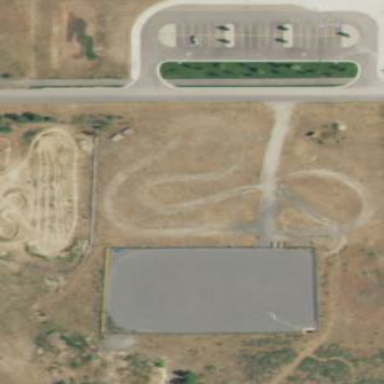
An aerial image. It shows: Cycling track for leisure and sports activities.